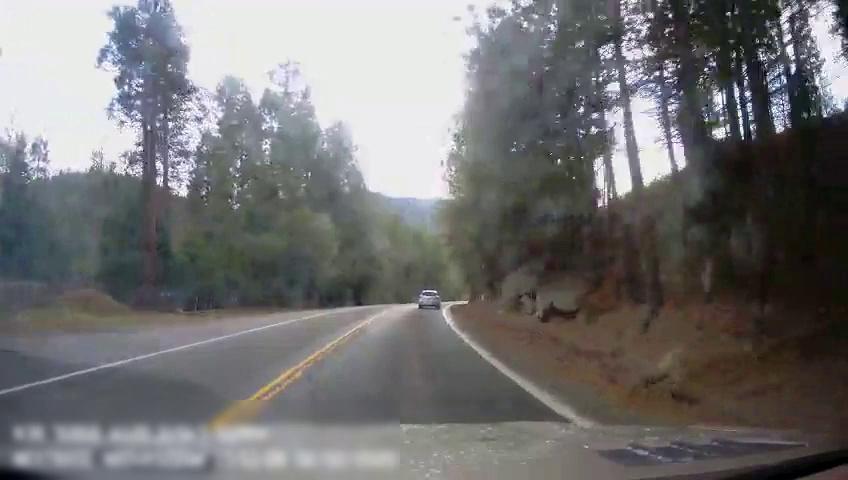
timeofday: Day
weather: Sunny
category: Drivable Space
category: Vehicles | SUV
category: Lanes | Current Lane
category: Lanes | Current Lane
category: Lanes | Opposite Lane
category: Lanes | Opposite Lane